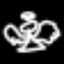
Label: angel